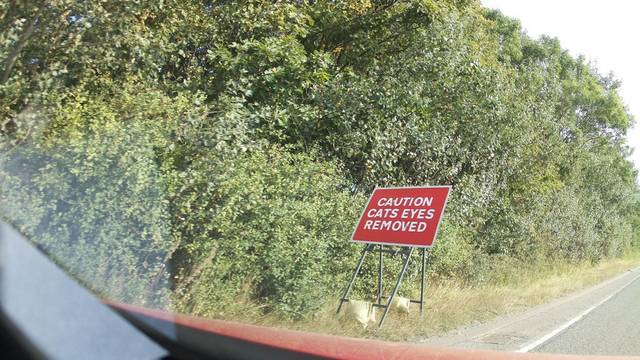
Region: United Kingdom
Coordinates: 52.584, -1.779